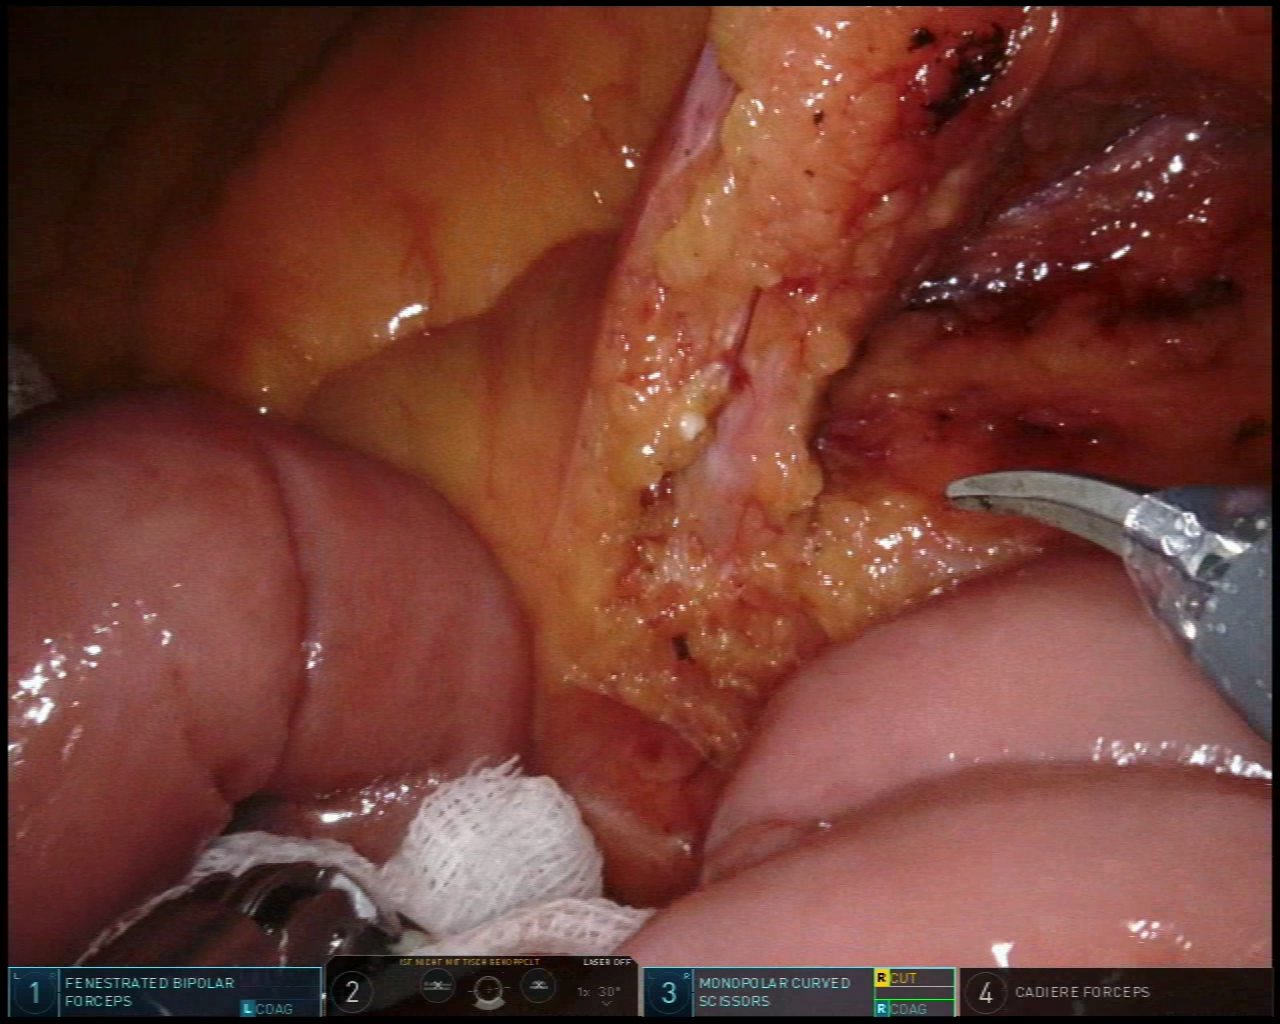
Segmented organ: inferior_mesenteric_artery
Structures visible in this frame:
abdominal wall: no
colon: no
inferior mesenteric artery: yes
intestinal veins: no
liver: no
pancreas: no
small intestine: yes
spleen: no
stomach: no
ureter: yes
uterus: no
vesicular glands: no